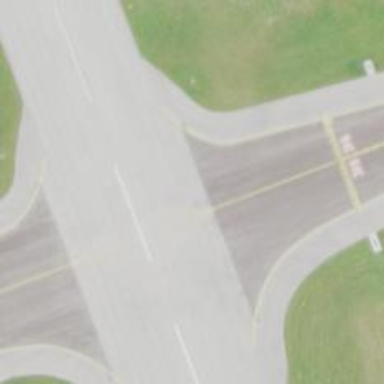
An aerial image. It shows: View of taxiway at the airport.